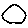
Label: circle